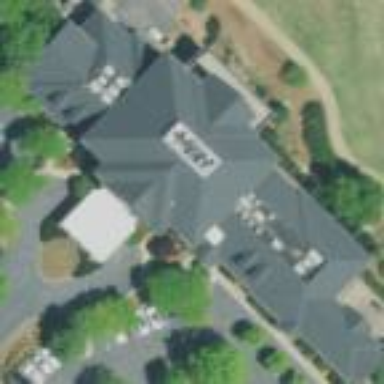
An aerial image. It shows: Clubhouse.